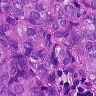
Metastatic tissue present: yes